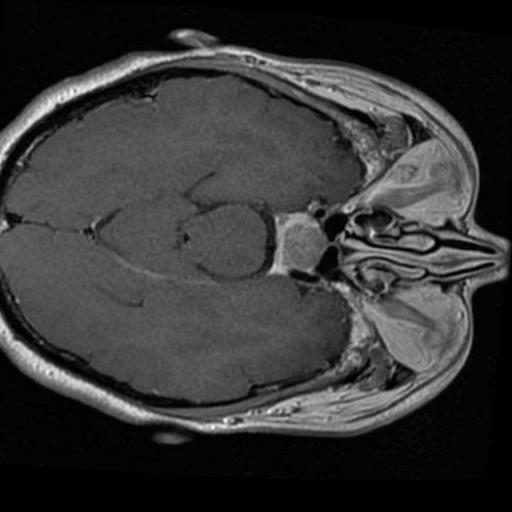
Label: brain_tumor